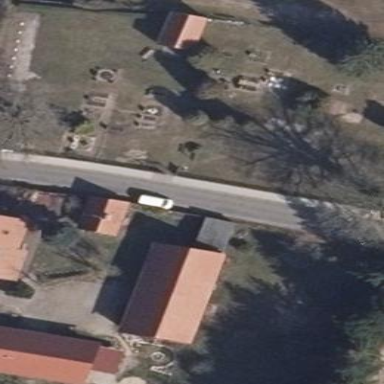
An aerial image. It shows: Cemetery.